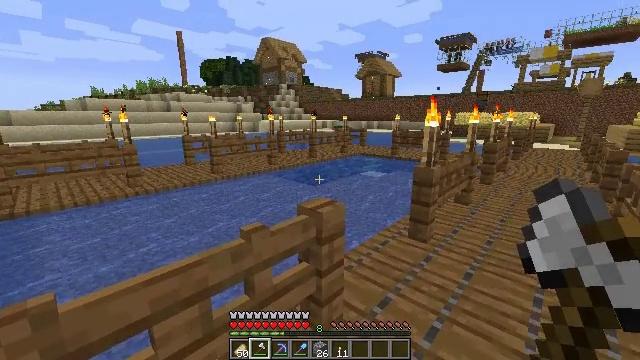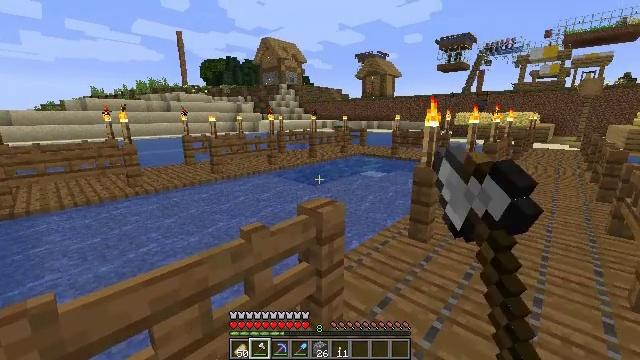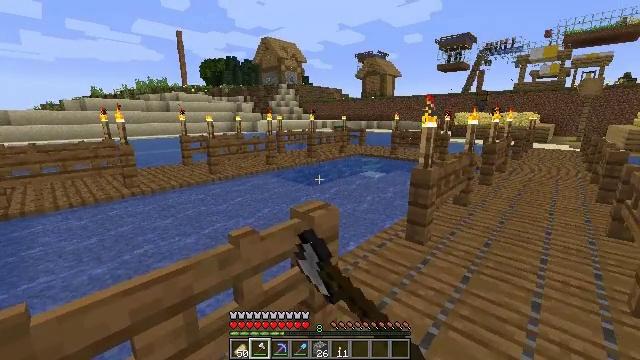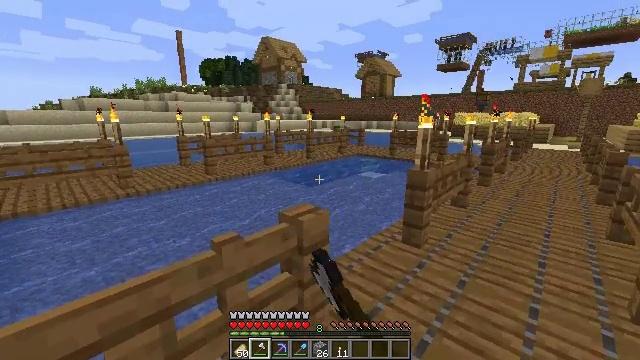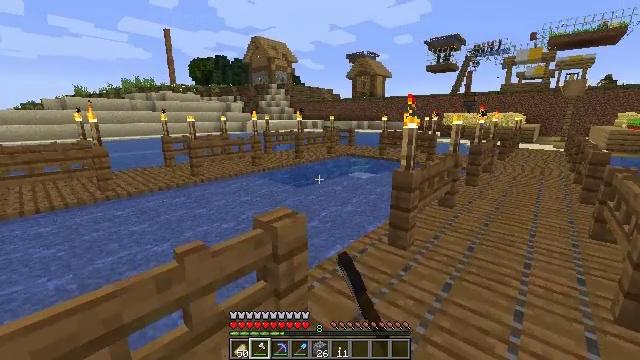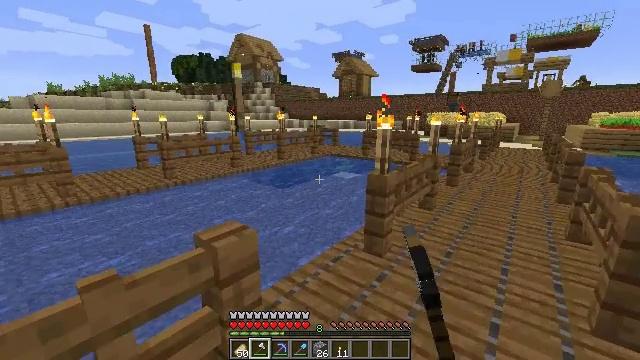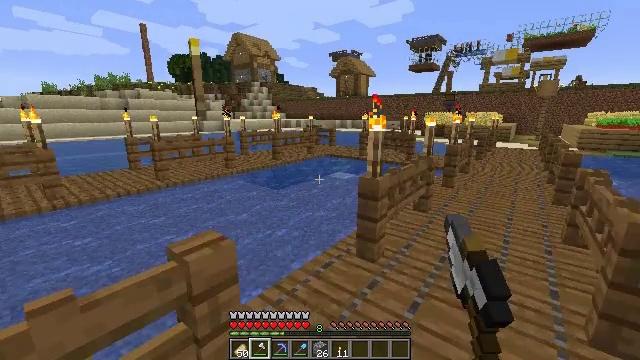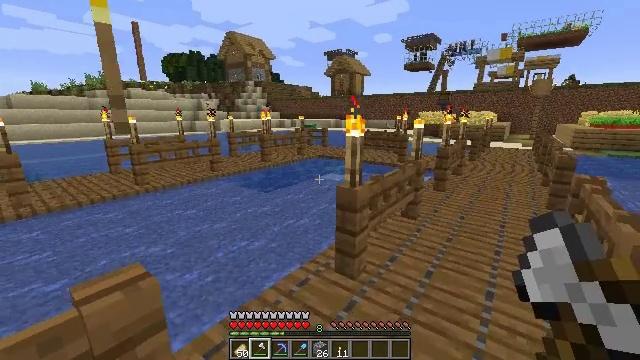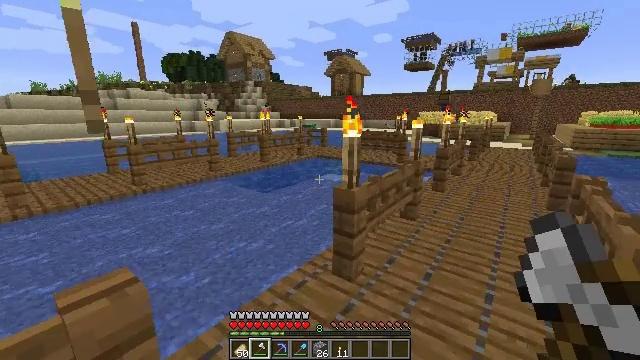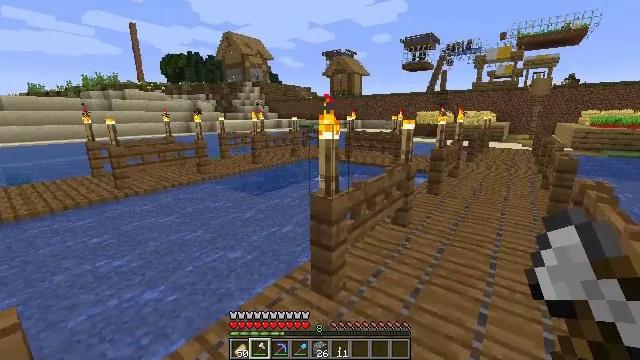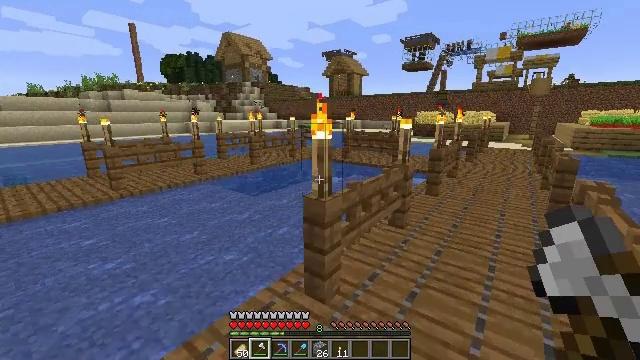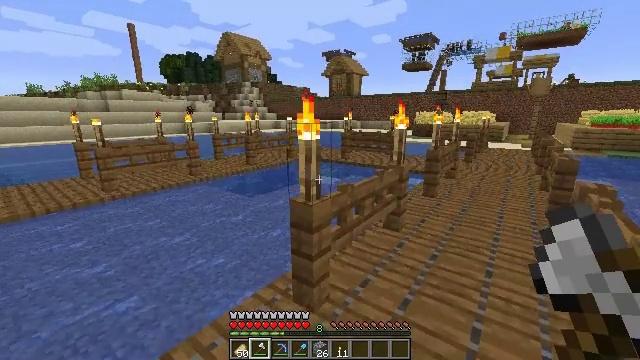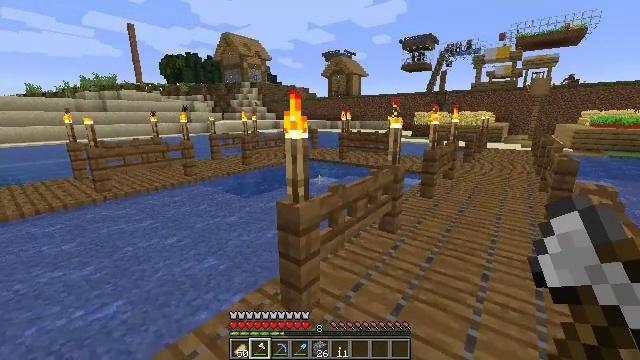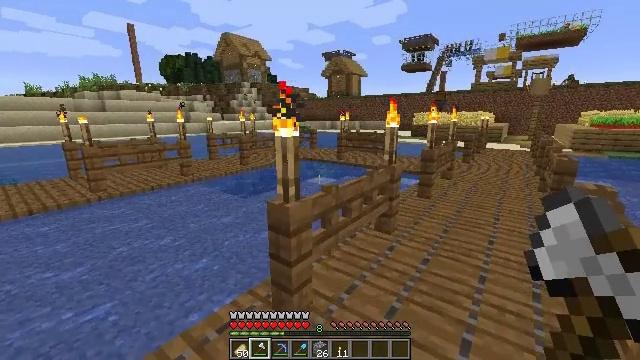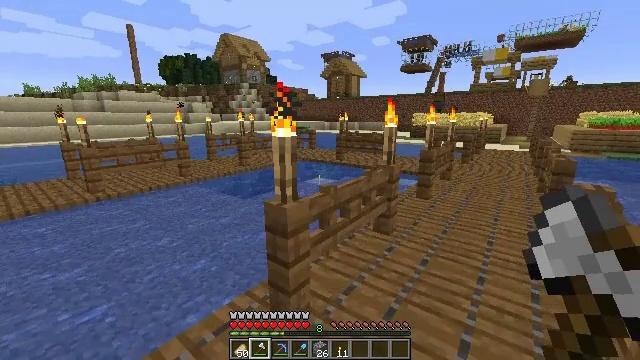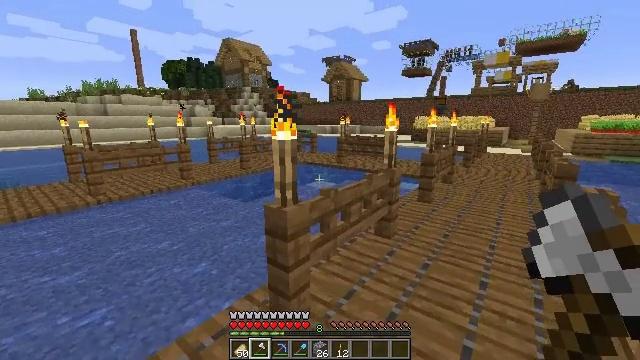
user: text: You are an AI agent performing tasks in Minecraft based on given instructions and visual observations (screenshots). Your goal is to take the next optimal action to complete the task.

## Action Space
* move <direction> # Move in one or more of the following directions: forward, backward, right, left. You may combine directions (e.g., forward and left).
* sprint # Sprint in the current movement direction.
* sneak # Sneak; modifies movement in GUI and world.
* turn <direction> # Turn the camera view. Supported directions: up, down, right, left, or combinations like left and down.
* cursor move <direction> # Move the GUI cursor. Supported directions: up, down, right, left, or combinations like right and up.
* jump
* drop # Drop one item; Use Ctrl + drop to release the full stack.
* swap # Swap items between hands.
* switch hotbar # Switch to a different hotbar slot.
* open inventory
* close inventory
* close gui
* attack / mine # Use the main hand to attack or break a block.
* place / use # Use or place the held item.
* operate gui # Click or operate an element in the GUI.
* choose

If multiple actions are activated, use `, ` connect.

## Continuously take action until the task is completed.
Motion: motion action
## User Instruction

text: Retrieve the torch.
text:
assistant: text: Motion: attack / mine
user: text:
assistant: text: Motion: move forward and move right
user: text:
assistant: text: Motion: move forward and move right
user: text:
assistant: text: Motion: move forward and move right, turn right
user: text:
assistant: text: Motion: move forward and move right, turn right
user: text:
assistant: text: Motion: move forward and move right
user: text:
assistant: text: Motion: move forward and move right
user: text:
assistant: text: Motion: move forward and move right
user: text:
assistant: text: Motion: move forward and move right
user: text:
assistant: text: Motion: move forward and move right
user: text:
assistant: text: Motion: no_op
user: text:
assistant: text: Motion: no_op
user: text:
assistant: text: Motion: no_op
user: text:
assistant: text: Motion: no_op
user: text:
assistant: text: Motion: no_op
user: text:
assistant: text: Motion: turn left
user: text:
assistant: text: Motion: turn left
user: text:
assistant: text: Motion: no_op
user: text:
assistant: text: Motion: turn left
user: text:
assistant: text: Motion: no_op
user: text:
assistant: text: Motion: no_op
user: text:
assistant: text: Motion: no_op
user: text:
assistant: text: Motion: attack / mine
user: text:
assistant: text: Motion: move forward, attack / mine
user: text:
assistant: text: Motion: move forward and move right, attack / mine
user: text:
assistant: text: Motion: move forward and move right
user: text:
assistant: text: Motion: move forward and move right
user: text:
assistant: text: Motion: move forward and move right
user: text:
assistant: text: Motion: move forward and move right
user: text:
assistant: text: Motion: move forward and move right